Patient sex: M
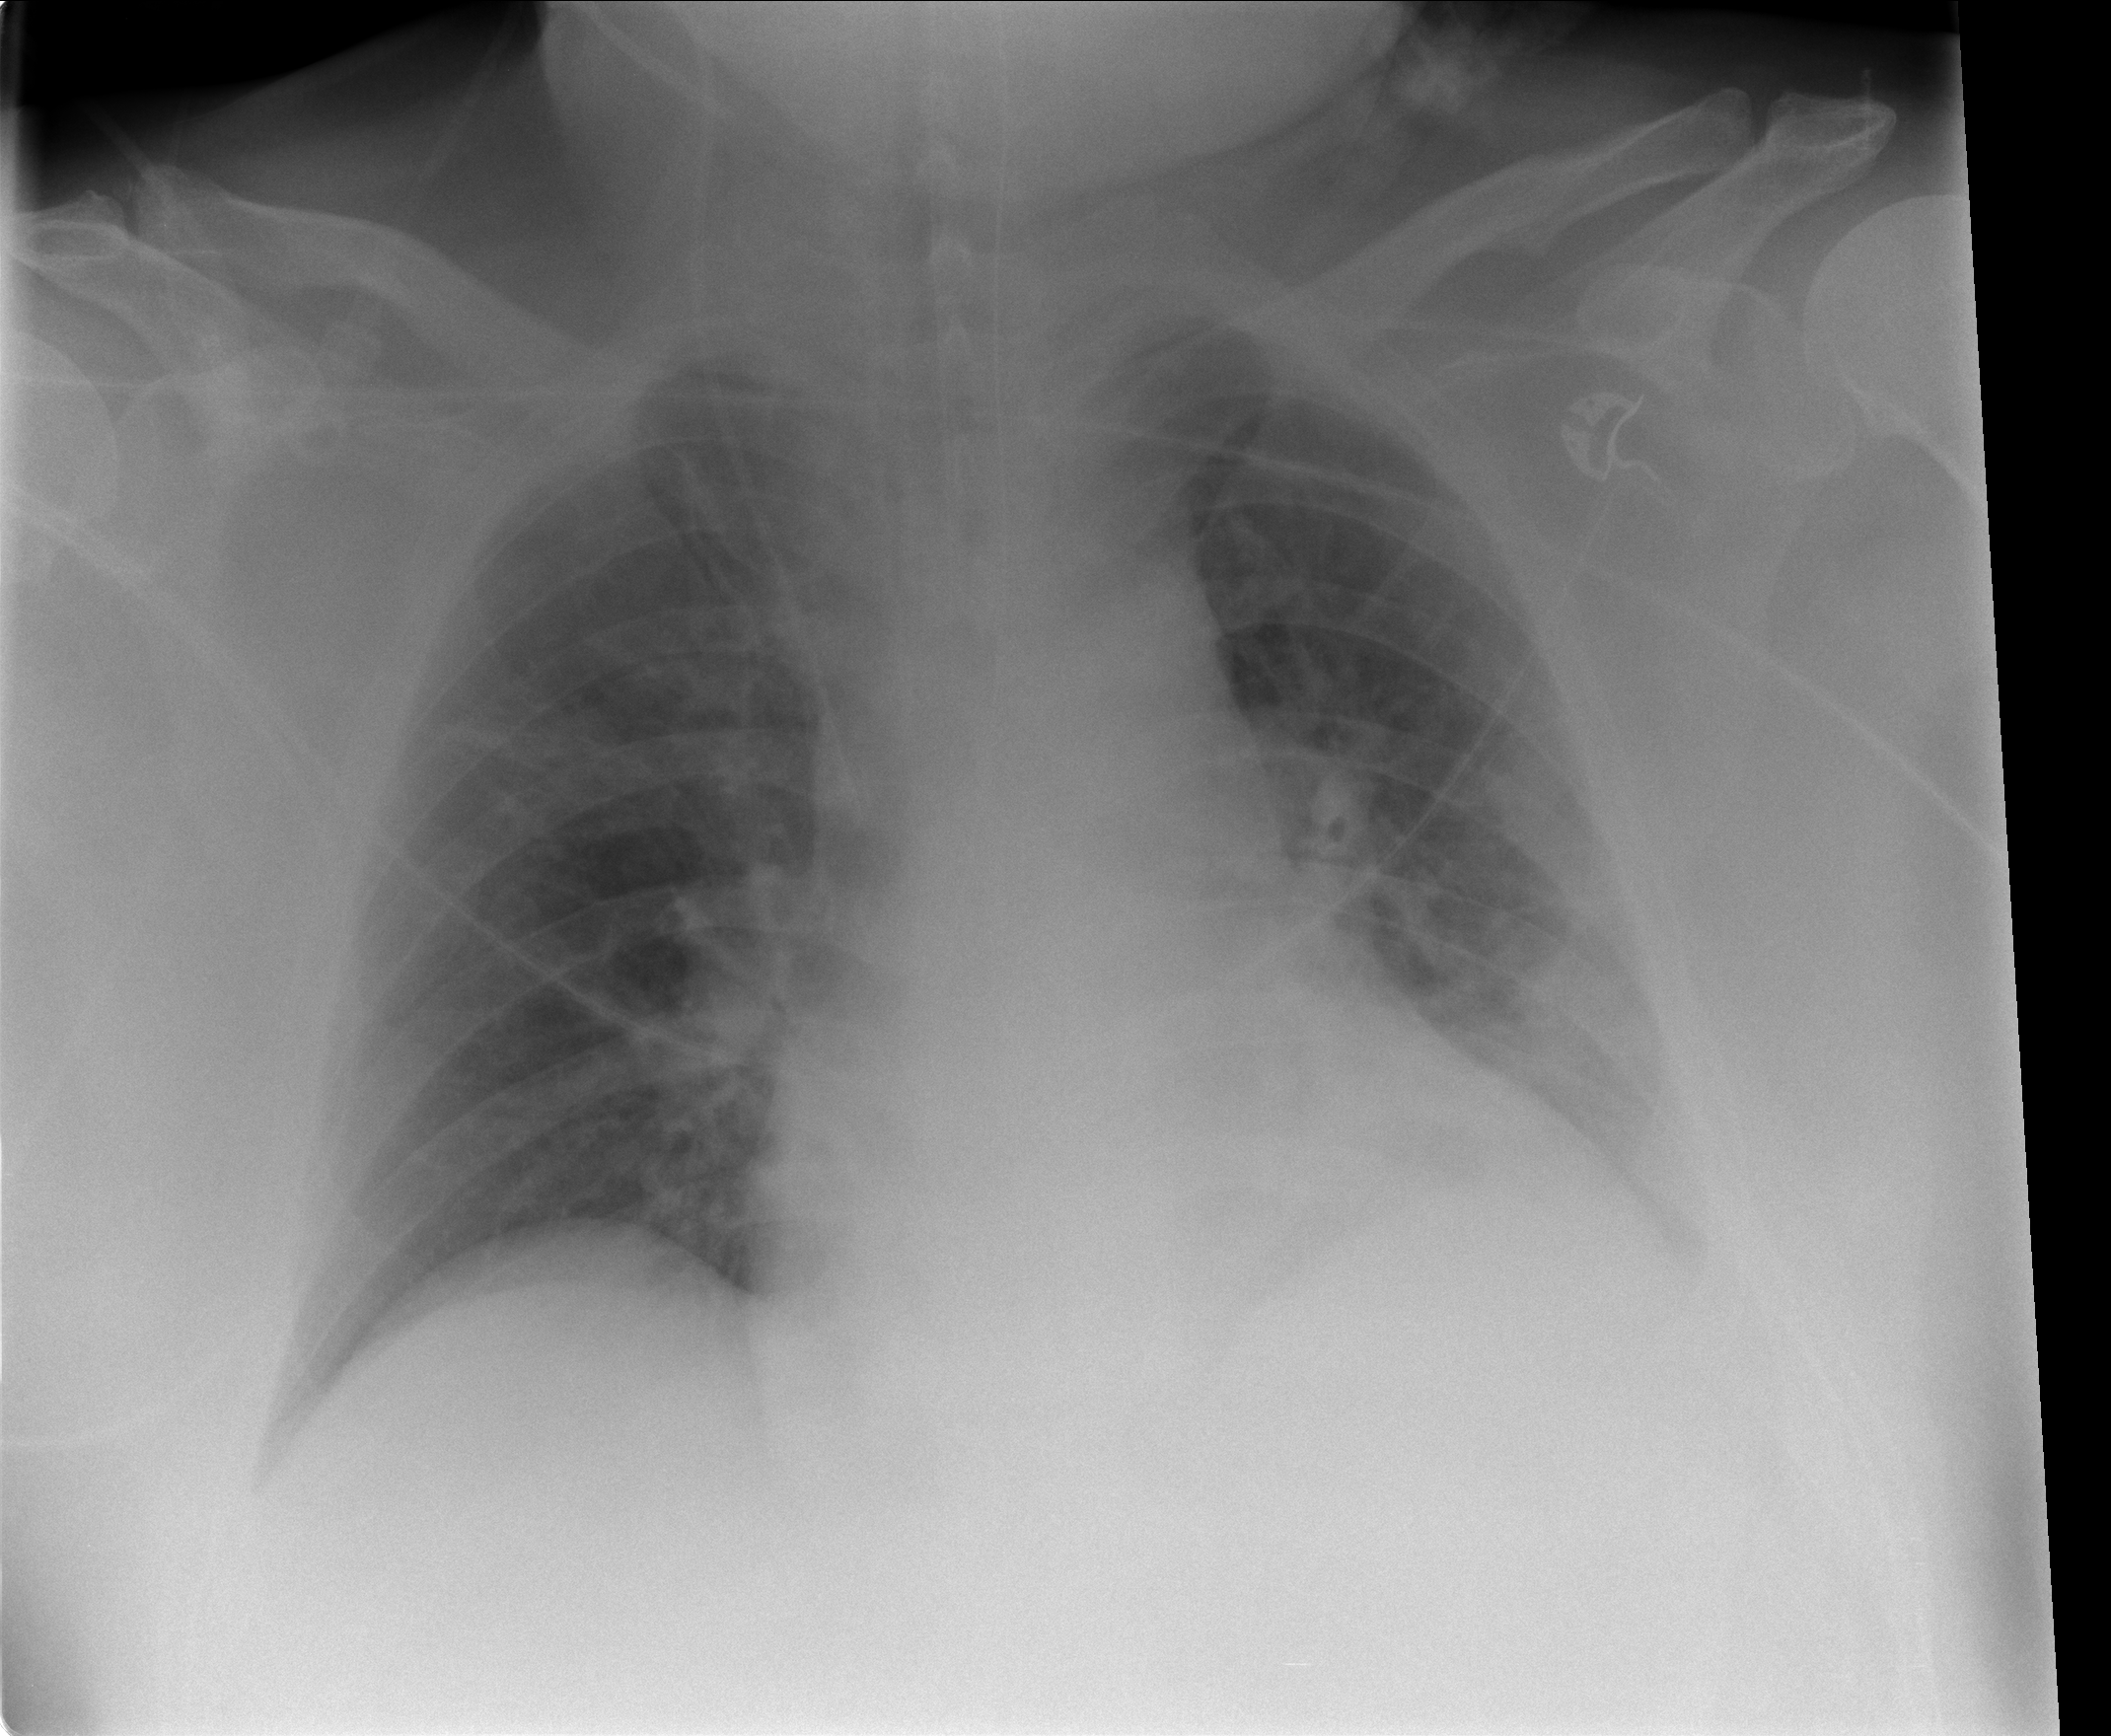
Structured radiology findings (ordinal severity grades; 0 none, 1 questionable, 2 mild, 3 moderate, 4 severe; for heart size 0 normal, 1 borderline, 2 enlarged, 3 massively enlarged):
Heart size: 1
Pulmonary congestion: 1
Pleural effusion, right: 0
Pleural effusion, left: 0
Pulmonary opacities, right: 0
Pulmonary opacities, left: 0
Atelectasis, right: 0
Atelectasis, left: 0